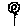
Label: flower